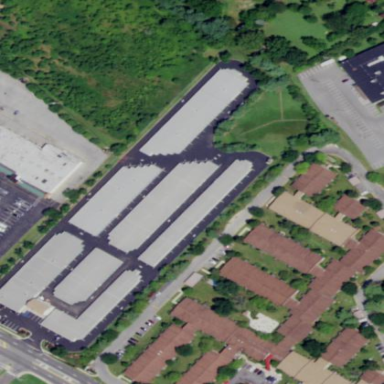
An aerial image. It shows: Building housing storage rental shop.